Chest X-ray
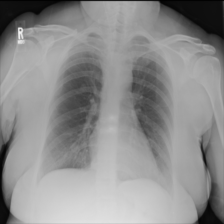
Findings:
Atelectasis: negative
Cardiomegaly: negative
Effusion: negative
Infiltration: negative
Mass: negative
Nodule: negative
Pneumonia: negative
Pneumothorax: negative
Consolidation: negative
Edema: negative
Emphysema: negative
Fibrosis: negative
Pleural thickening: negative
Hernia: negative